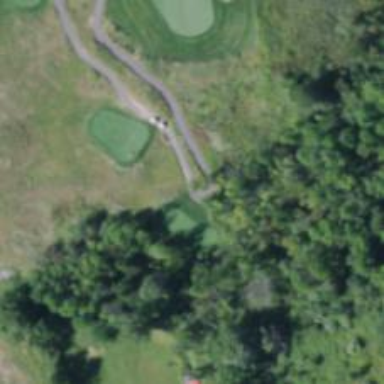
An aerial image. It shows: Path for both road and golf.